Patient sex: F
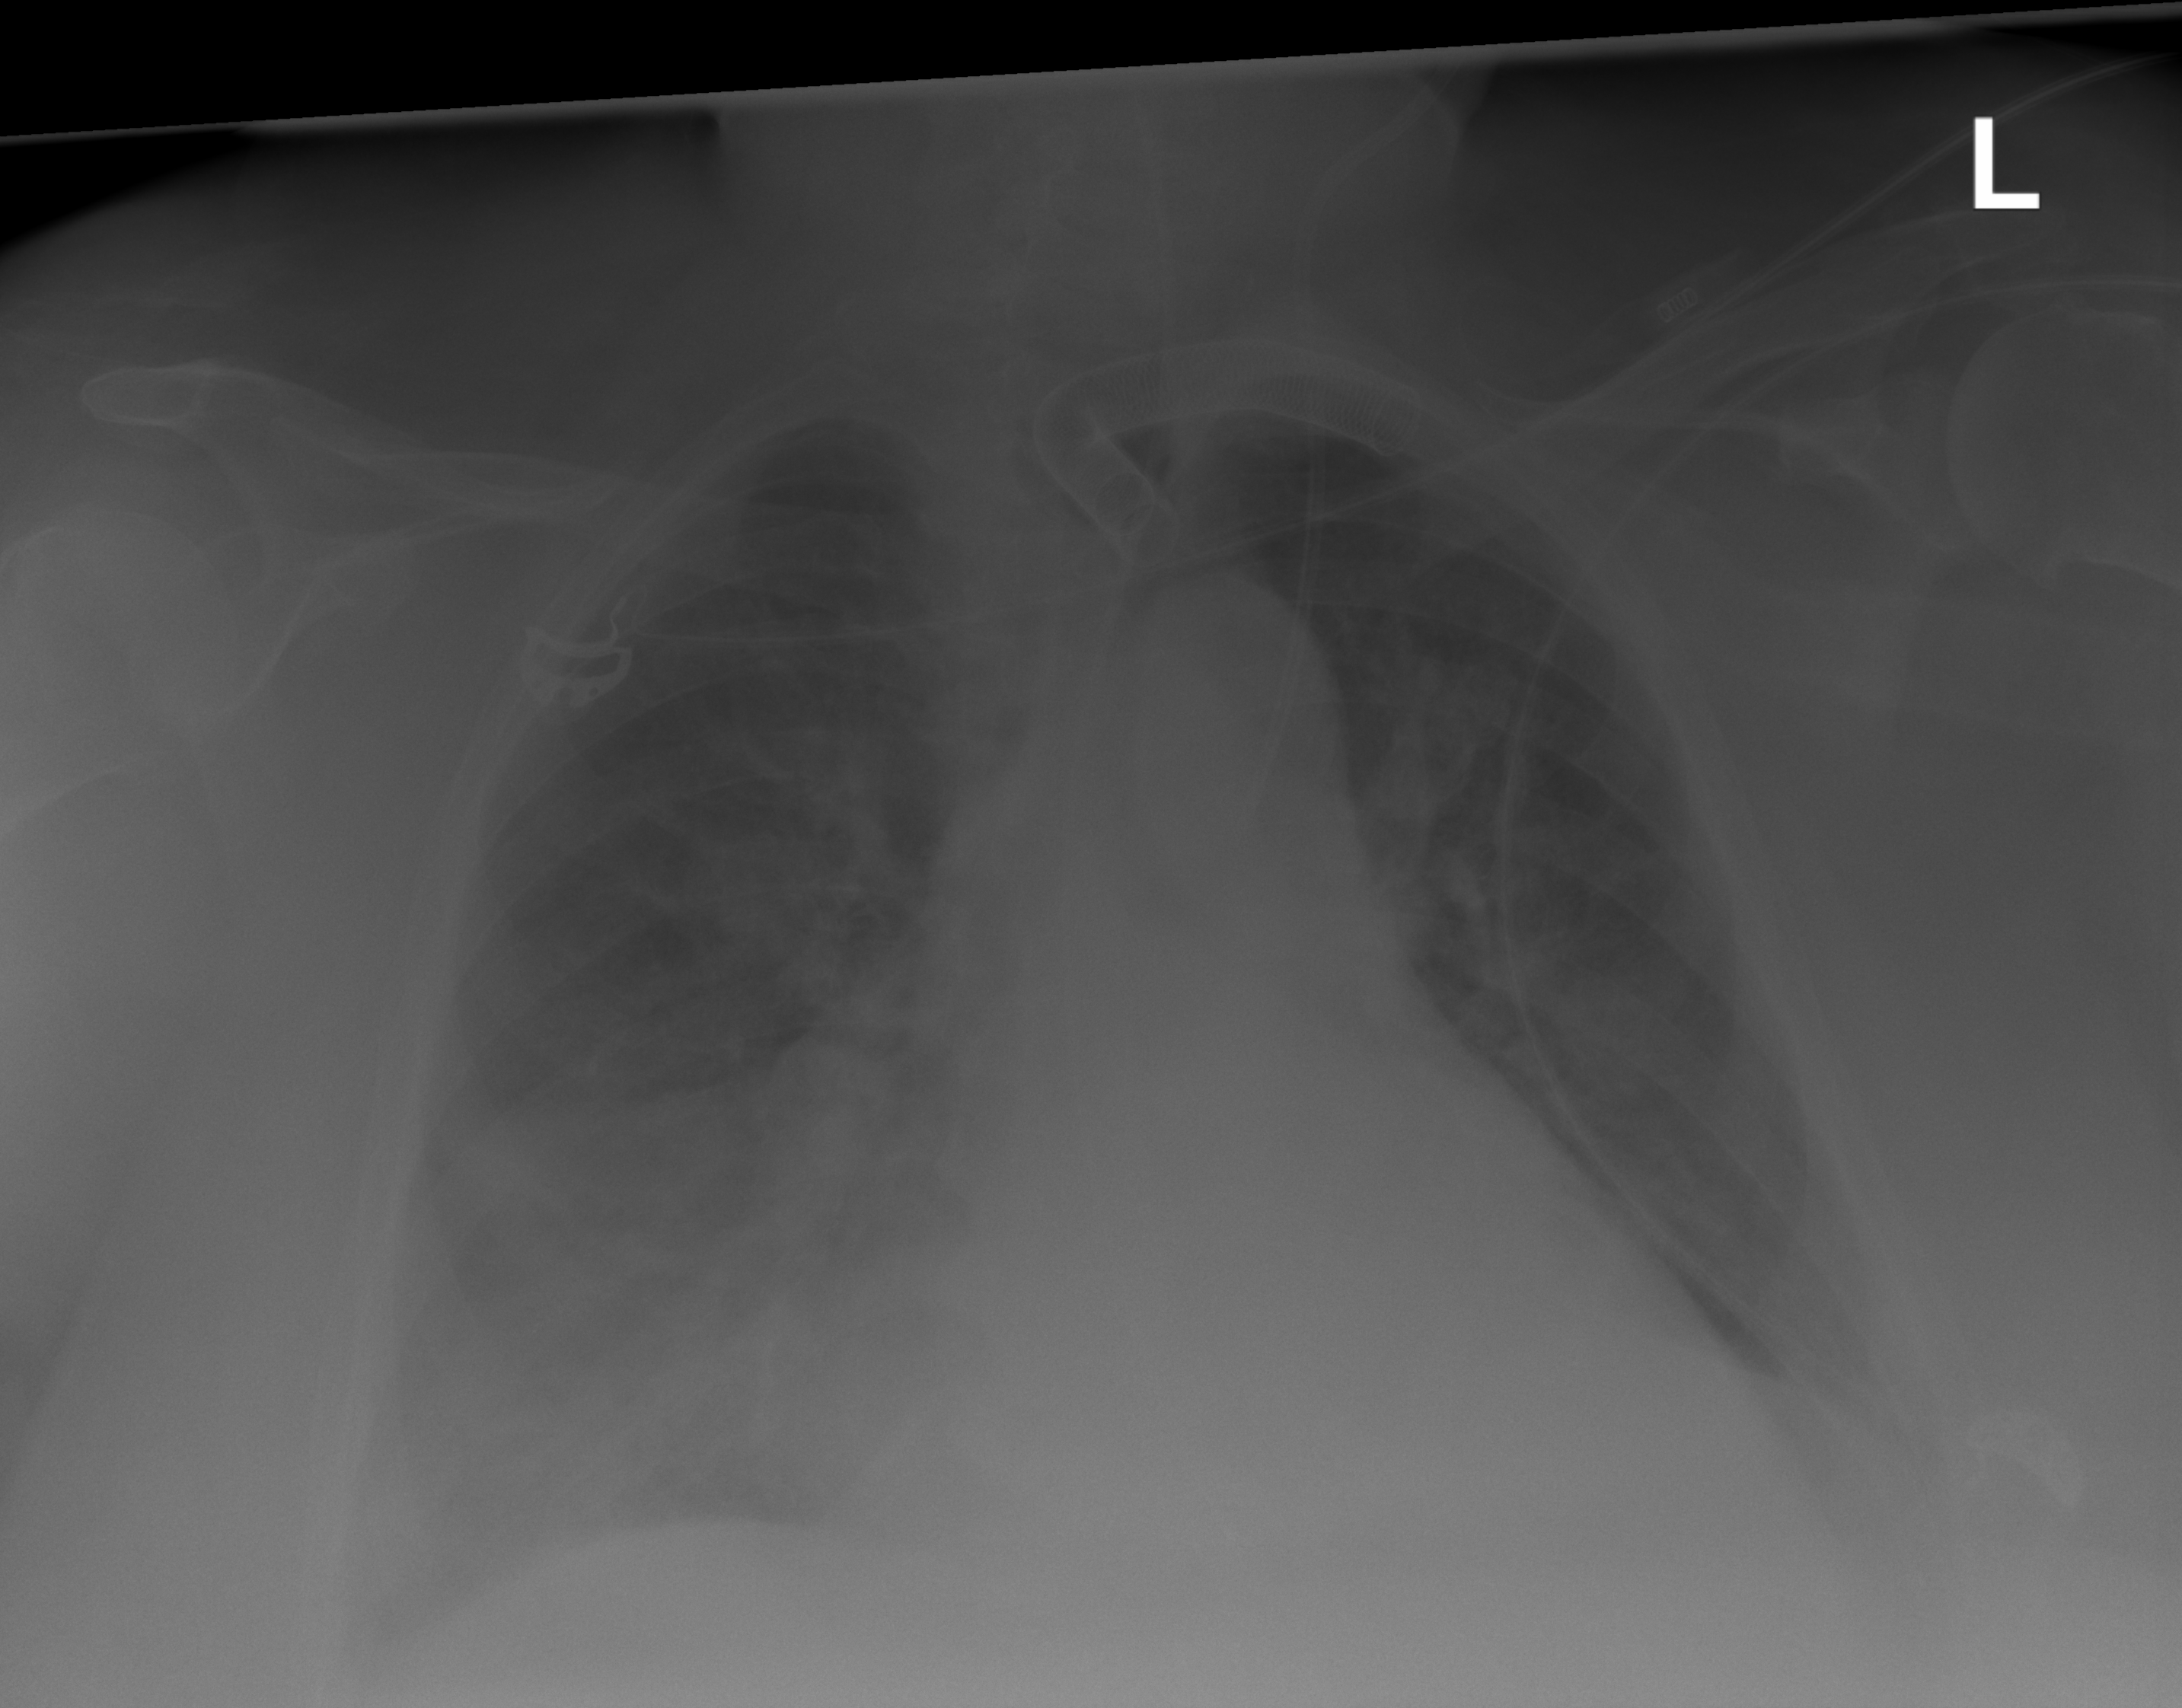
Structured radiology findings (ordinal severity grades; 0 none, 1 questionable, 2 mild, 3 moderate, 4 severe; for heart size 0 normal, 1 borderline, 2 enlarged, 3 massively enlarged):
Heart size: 2
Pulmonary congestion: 2
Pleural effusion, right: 2
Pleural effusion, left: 2
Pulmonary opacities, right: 3
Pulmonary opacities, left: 2
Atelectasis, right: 3
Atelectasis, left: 2